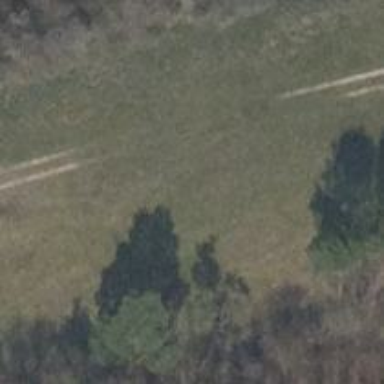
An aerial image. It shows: Track with grade2 tracktype.